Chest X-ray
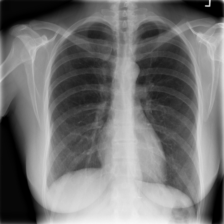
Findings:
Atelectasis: negative
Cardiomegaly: negative
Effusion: negative
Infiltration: negative
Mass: negative
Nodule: negative
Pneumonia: negative
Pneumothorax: positive
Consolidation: negative
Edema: negative
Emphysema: negative
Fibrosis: negative
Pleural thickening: negative
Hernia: negative